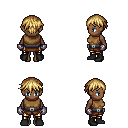
a pixel art fantasy rpg character, female body template, human, dark skin, leather chest armor, gold greaves, blonde short bangs hairstyle, metal gloves, black shoes, four views (front, back, left, right), 2x2 character sprite sheet, small pixel art, hard edges, no anti-aliasing